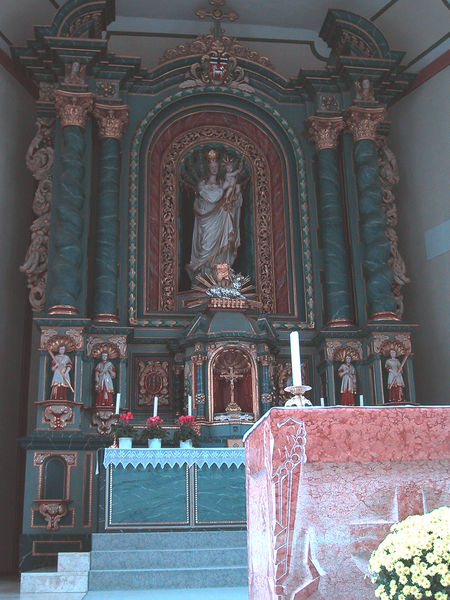
Titel: Hochaltar
Standort: Kesseling, St. Petrus und Maternus (EU - D - RP); Herkunftsort: Maria Laach (EU - D - RP)
Schlagwörter: blau, grün, blume, blumen, holz, marmor, säulen, türkis, blüten, rot, ornament, barock, silber, kirche, figur, gold, kind, krone, bogen, figuren, treppe, kerze, kerzen, strauss, stuck, bauer, lamm, alter, kreuz, strahlen, altar, hochaltar, kapitell, wappen, christus, jesus, kirchenraum, monstranz, kruzifix, baldachin, heilige, heilig, maria, korinthisch, madonna, mutter gottes, stuckmarmor, jesuskind, taufbecken, stifter, salomonisch, agnus, n8ische, chiral